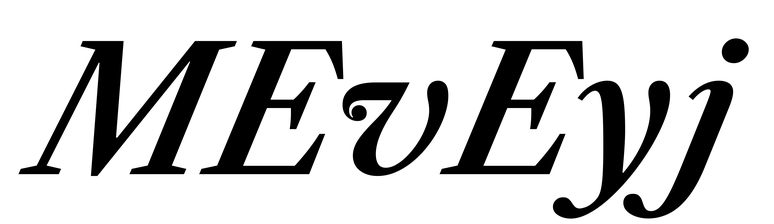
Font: LibreCaslonText-Italic_SemiBold_Italic